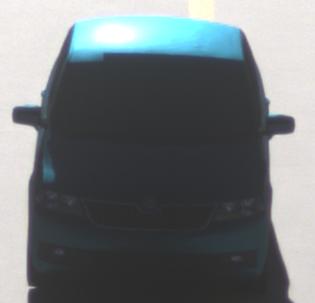
Make: Skoda
Model: Rapid
Detailed model: Rapid 1.2 Active Limousine
Model produced from: 2012/10
Model produced until: 2015/04
Doors: 5
Color: blue
Road condition: dry road
Daytime: sunrise or sunset
Contrast: medium contrast